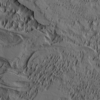
Label: not_dusty